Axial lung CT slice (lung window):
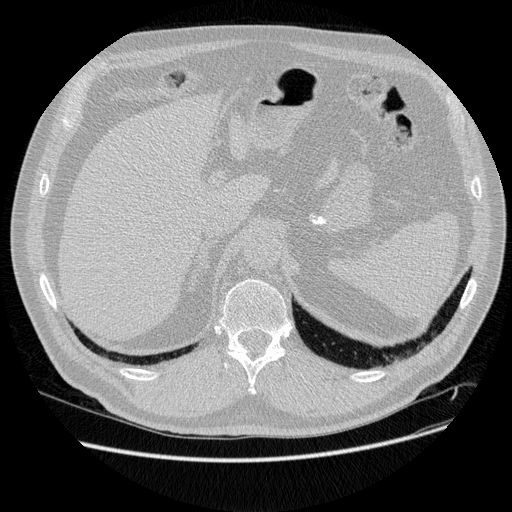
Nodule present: no